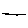
Label: line